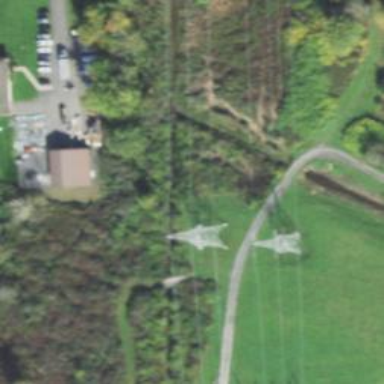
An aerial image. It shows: Power tower.